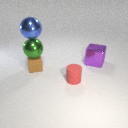
large blue metal sphere above small brown rubber cube